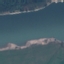
Land use / land cover: River